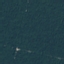
Land use / land cover: Forest